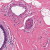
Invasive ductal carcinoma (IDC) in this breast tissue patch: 0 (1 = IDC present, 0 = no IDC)